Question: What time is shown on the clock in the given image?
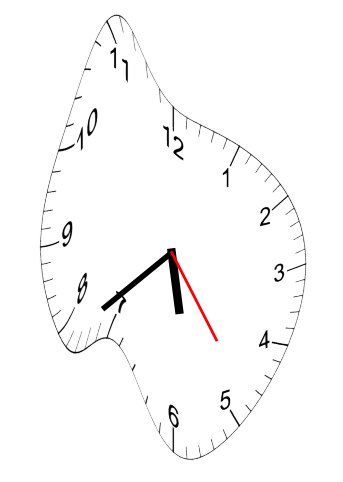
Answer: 05:38:24